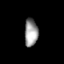
Tissue: prostate
Cell type: T cells
Senescence score: 0.6944
Nuclear area (px): 364
Mean DAPI intensity: 152.992